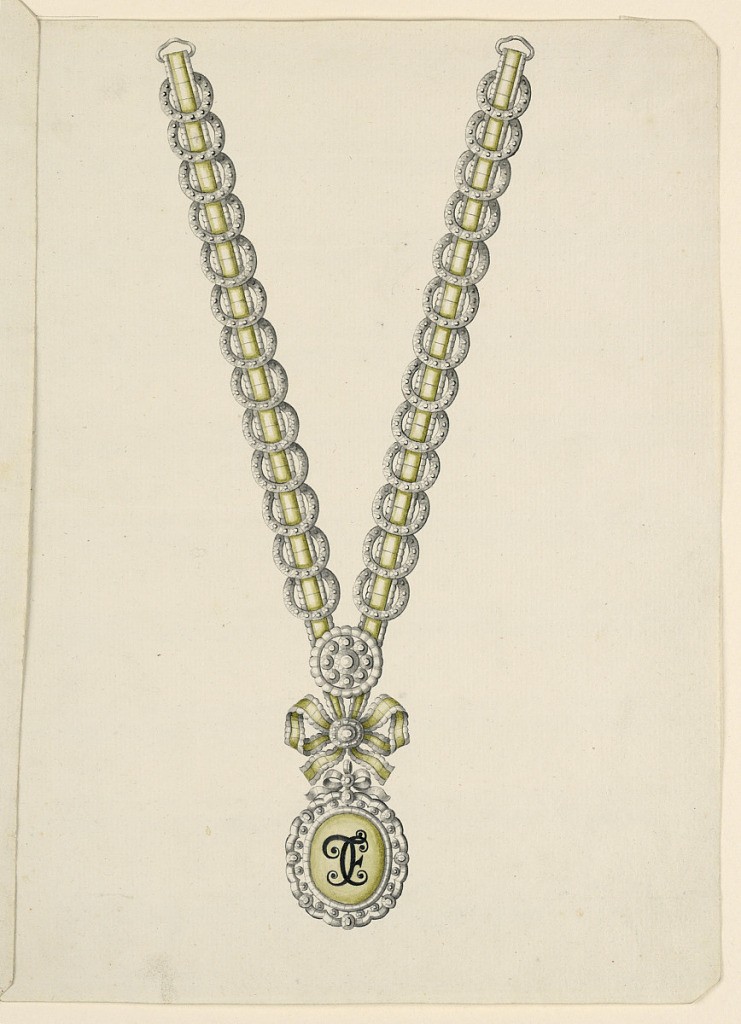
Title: Design for a Necklace
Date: ca. 1790
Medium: Pen and black ink, brush and green, gray watercolor on paper
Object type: Drawing
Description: Jewelry design for a necklace. The chain consists of a green ribbon, framed by scallops, over which rings are laid. It is fastened by a disk and ends below with a knot; hanging from it a medallion, having inside a green diamond with the engraved black initials: T C E (or F); on top a small knot. Beveled corners.